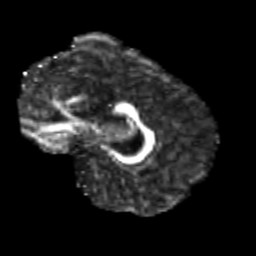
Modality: FA
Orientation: sagittal
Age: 21
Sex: male
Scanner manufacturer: siemens
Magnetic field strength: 3 T
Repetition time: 3.5 s
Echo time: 0.113 s